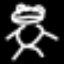
Label: frog